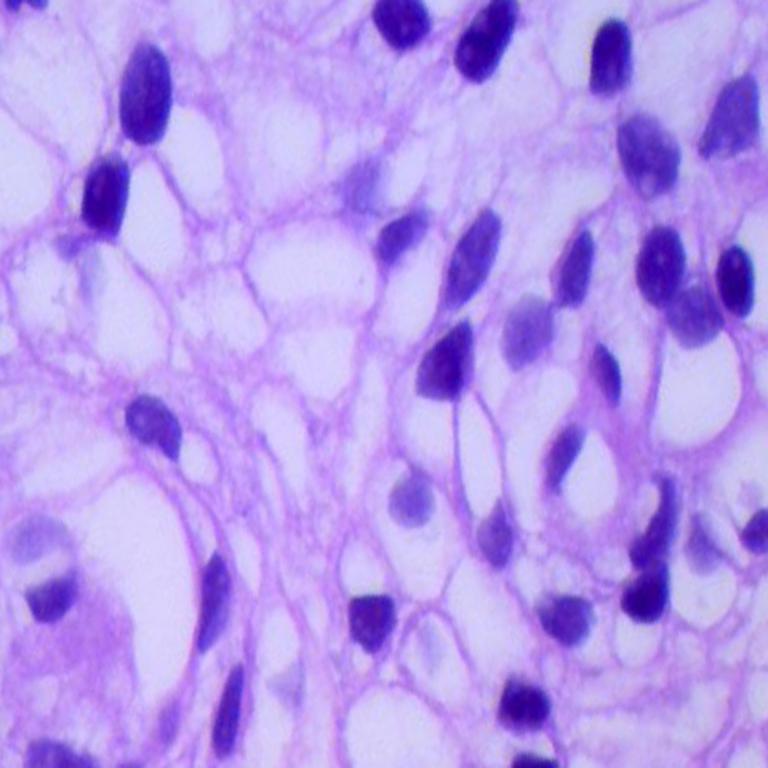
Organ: lung
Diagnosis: squamous carcinomas